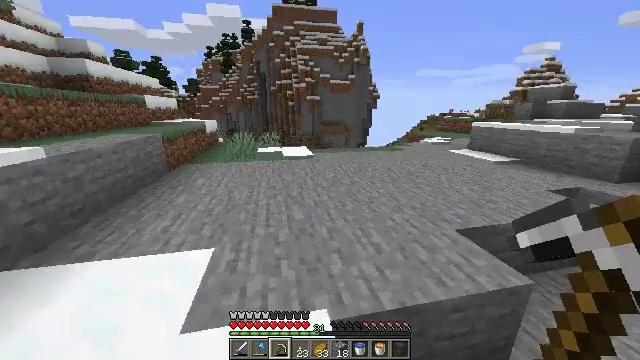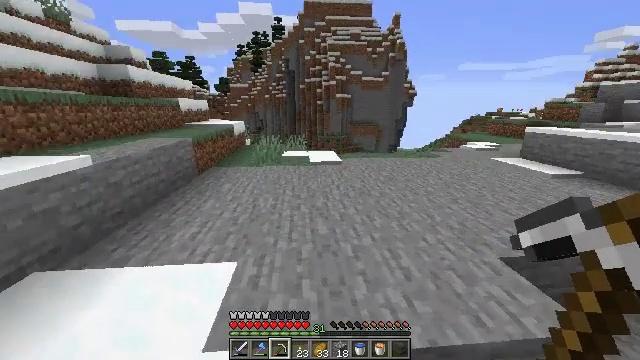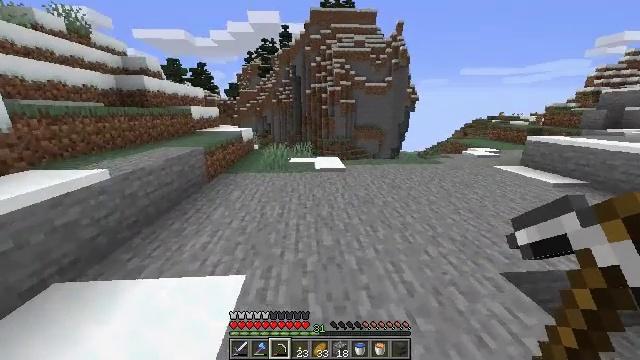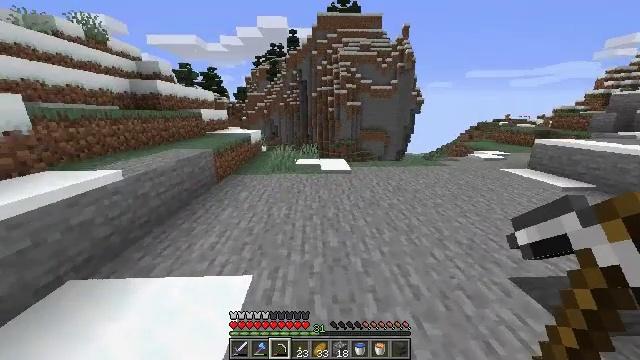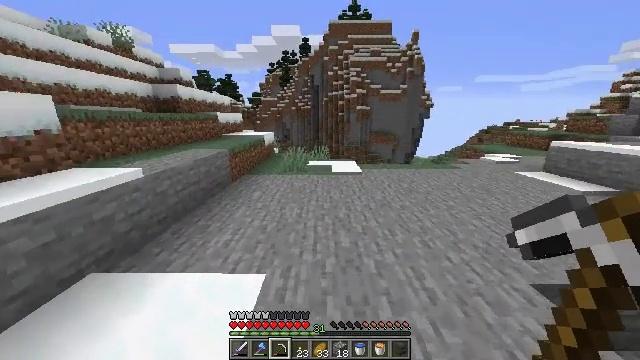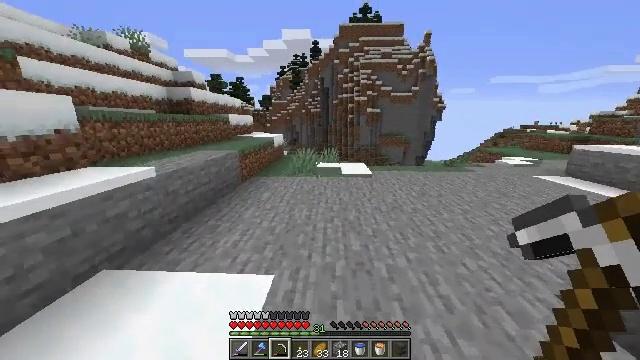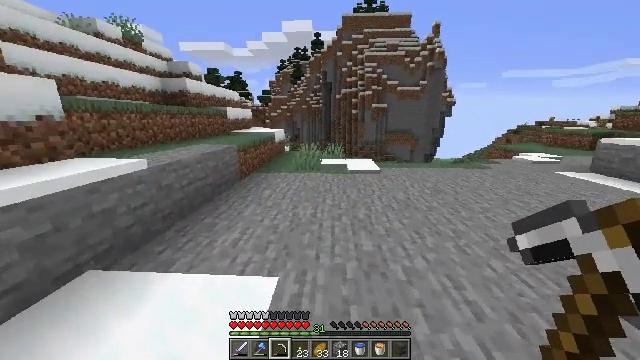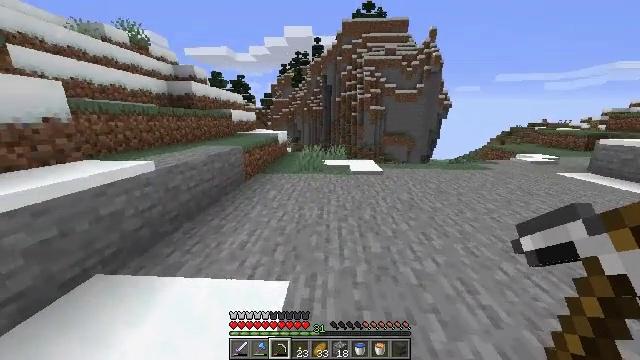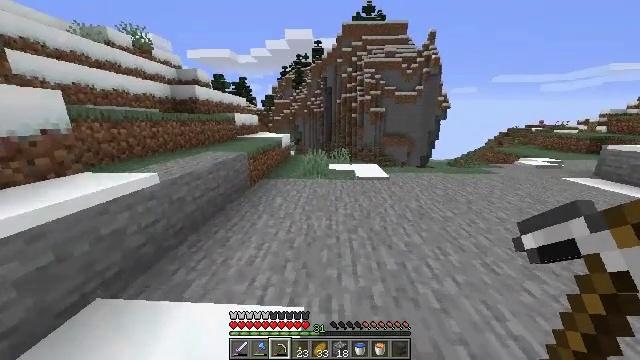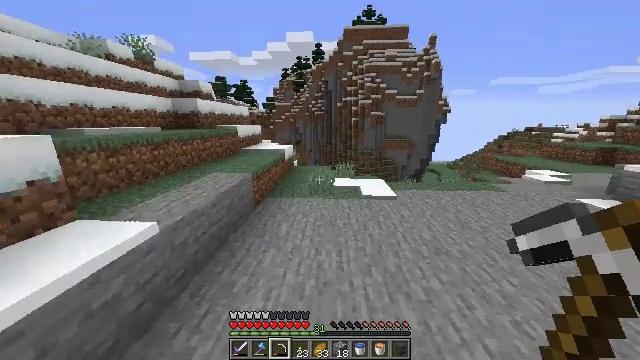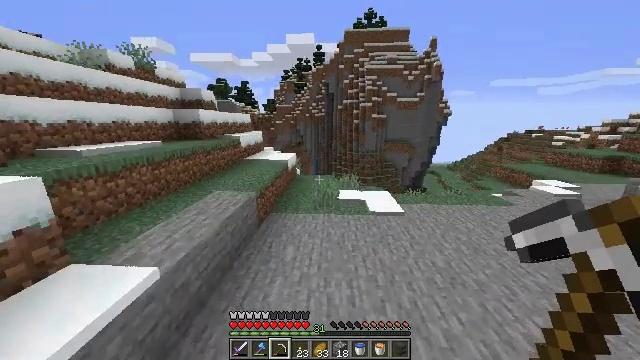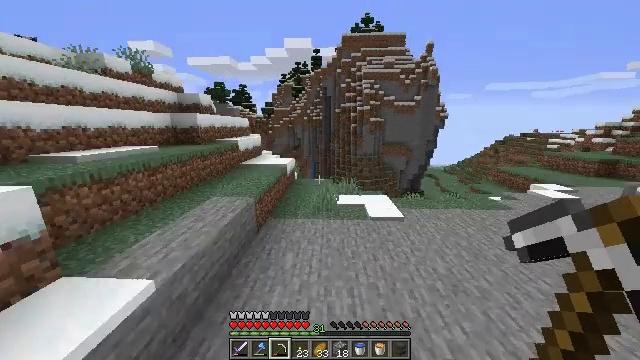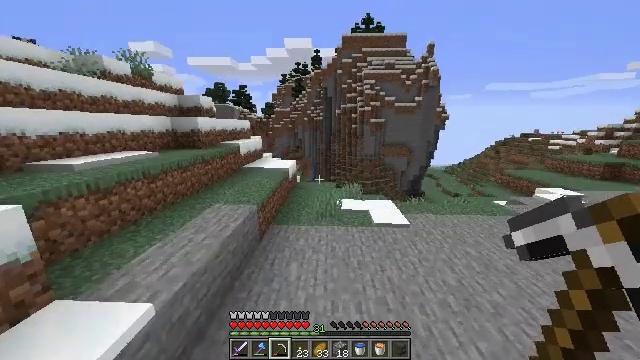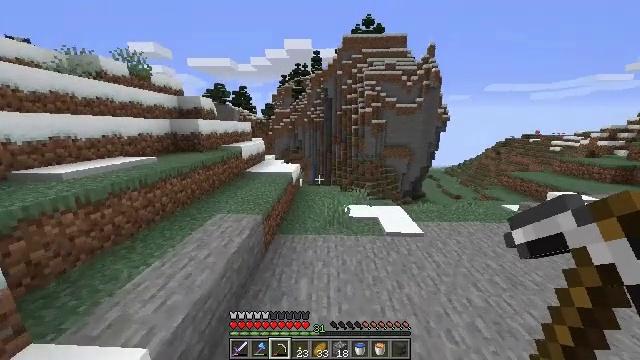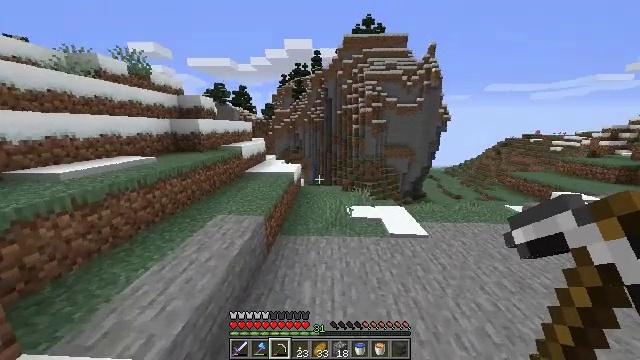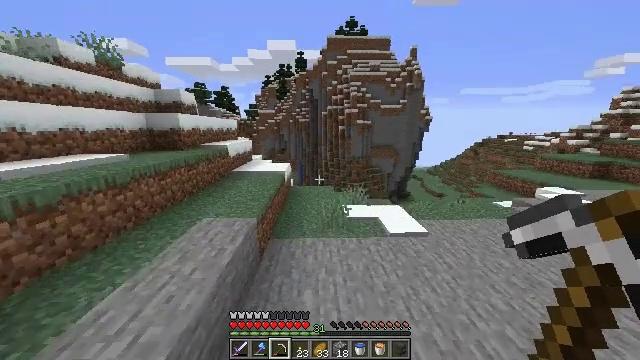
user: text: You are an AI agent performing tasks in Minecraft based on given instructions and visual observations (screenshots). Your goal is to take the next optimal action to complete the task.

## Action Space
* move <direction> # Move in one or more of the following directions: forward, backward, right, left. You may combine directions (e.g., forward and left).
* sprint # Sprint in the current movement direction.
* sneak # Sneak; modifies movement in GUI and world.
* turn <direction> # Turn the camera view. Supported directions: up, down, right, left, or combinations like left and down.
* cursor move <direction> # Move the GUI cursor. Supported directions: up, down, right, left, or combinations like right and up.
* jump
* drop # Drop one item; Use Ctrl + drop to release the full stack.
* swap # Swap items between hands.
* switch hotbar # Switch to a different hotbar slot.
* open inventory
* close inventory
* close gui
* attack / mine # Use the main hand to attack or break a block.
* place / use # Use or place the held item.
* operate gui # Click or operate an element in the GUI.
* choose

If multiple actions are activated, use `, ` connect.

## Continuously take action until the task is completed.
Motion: motion action
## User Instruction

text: Clear the ground by mining grass.
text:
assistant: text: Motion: move forward and move left, sprint, turn left, jump
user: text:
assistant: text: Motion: move forward and move left, sprint, turn left, jump
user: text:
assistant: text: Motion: move forward and move left, sprint, turn left, jump
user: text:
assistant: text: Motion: move forward and move left, sprint, turn left, jump
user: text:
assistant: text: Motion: move forward and move left, sprint, turn left, jump
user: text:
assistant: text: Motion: move forward and move left, sprint, jump
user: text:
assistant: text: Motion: move forward and move left, sprint, jump
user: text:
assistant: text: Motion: move forward and move left, sprint, jump
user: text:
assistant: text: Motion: move forward and move left, sprint, jump
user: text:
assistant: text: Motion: move forward and move left, sprint, jump
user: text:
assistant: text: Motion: move forward and move left, sprint, jump
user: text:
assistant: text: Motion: move forward and move left, sprint, jump
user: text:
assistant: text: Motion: move forward and move left, sprint, jump
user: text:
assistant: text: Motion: move forward and move left, sprint, jump
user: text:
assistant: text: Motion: move forward and move left, sprint, turn right, jump
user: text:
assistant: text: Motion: move forward and move left, sprint, turn right, jump
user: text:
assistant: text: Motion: move forward and move left, sprint, turn right, jump
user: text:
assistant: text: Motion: move forward and move left, sprint, turn right, jump
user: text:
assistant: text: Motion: move forward and move left, sprint, jump
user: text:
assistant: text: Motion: move forward, sprint, jump
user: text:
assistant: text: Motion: move forward, sprint, jump
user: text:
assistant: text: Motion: move forward, sprint, jump
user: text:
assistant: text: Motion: move forward, sprint, turn right, jump
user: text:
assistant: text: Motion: move forward, sprint, turn right, jump
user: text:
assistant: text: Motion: move forward and move right, sprint, turn right, jump
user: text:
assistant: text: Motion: move forward and move right, sprint, turn right, jump
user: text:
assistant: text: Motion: move forward and move right, sprint, turn right, jump
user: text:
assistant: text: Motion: move forward and move right, sprint, jump
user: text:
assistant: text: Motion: move forward and move right, sprint, jump
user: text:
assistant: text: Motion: move forward and move right, sprint, jump